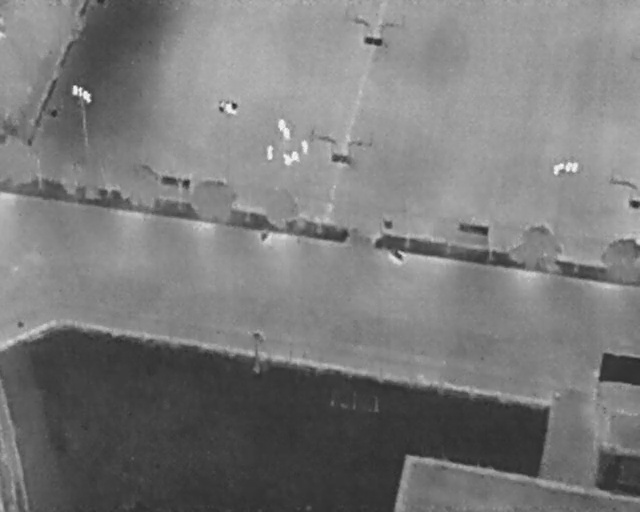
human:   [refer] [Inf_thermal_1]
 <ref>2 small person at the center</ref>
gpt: <box>[[45, 29, 47, 31, 2], [43, 30, 45, 31, 2]]</box>

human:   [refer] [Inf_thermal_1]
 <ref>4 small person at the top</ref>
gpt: <box>[[42, 23, 45, 25, 2], [43, 25, 45, 26, 2], [46, 27, 48, 29, 2], [40, 29, 43, 30, 2]]</box>